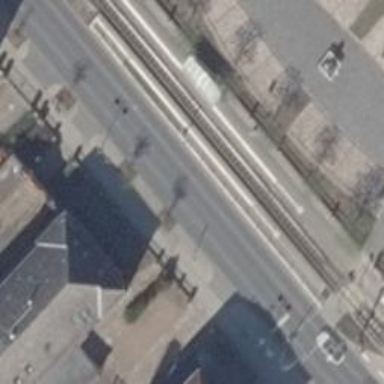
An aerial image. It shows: Tram stop.